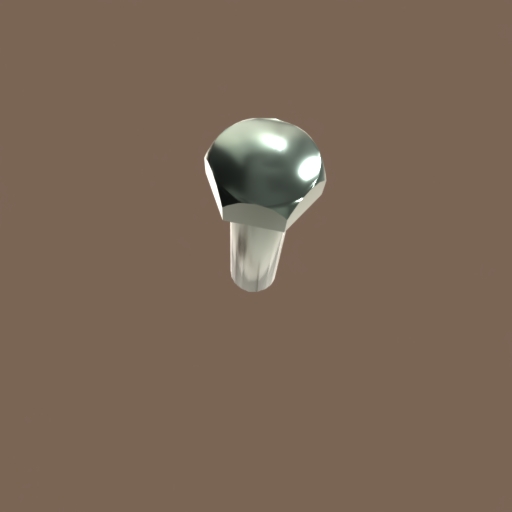
Label: bolt